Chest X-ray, PA view. Patient: 71 years old, sex F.
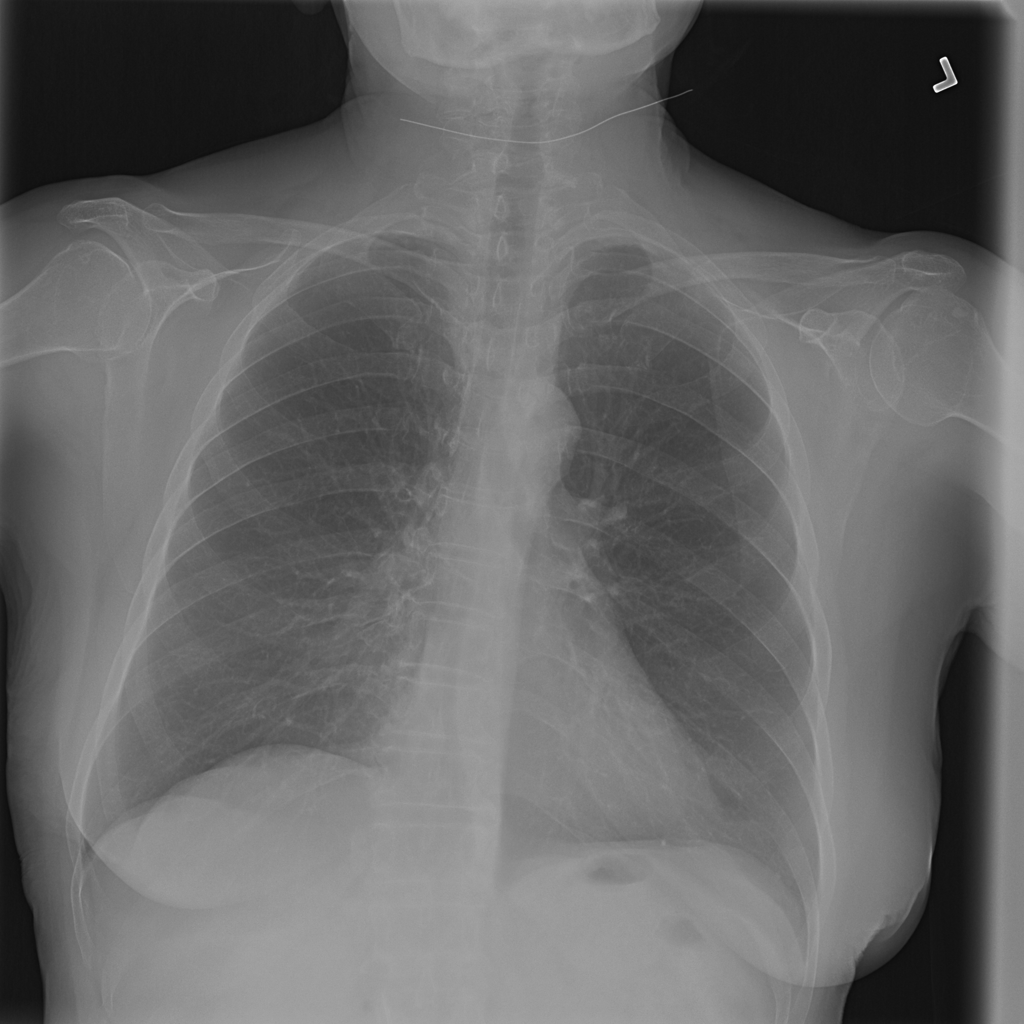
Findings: No Finding